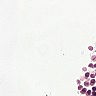
Metastatic tissue present: no